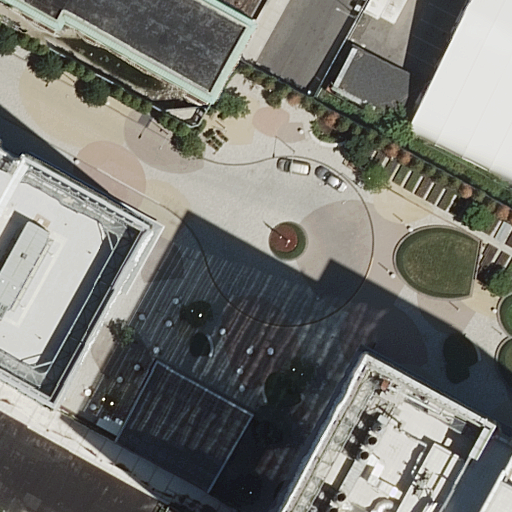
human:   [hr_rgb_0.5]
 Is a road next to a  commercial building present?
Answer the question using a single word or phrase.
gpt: no

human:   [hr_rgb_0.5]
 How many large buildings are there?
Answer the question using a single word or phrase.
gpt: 2

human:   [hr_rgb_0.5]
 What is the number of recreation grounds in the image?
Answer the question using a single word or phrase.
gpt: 0

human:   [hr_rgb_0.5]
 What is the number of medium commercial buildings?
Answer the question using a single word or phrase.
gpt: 0

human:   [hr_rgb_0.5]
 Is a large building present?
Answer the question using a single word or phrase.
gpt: yes

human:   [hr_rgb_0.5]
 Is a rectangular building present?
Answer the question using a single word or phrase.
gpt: yes

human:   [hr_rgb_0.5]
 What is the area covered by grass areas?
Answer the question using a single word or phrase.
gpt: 0m2

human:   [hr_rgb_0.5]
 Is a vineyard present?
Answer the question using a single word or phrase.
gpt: no

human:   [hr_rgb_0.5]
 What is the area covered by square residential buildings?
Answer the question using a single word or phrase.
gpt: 0m2

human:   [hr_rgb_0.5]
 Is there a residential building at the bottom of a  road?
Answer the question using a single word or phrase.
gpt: yes

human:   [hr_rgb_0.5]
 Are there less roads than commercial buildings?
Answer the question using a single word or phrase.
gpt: no

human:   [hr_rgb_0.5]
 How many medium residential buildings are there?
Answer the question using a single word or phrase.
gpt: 4

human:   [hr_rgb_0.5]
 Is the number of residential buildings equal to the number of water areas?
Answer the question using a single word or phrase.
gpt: no

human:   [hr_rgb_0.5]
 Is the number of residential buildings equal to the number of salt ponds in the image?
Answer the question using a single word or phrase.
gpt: no

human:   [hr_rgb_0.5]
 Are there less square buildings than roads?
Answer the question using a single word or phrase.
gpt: yes

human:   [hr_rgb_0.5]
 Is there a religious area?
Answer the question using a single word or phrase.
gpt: no

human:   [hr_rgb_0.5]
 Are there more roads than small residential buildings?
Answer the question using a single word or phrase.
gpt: yes

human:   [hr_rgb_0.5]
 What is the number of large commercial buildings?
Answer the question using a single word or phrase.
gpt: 0

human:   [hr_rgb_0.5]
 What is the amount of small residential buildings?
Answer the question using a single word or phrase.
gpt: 0

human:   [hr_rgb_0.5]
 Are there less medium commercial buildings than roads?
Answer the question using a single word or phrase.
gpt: yes

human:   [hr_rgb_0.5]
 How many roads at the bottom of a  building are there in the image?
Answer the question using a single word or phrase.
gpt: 4

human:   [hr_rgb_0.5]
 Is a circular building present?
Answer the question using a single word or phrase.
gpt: no

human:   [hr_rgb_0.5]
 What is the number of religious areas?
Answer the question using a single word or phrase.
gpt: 0

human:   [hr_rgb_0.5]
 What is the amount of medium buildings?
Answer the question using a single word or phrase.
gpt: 4

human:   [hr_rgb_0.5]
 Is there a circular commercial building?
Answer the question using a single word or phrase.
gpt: no

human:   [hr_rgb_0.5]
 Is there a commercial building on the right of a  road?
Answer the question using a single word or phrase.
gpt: no

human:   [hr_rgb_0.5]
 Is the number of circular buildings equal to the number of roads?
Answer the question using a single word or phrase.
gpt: no

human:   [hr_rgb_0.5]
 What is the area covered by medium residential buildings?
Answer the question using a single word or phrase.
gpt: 1436m2

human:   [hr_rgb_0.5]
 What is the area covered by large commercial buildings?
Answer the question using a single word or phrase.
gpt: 0m2

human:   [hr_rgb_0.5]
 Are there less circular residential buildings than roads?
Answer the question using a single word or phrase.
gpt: yes

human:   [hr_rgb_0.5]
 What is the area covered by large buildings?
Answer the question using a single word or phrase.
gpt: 1827m2

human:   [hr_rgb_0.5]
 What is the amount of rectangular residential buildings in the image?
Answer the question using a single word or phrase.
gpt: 6

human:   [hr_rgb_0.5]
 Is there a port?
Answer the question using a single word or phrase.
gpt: no

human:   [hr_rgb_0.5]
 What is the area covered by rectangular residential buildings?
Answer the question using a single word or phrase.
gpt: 3263m2

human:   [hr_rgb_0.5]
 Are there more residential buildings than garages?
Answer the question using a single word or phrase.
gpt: yes

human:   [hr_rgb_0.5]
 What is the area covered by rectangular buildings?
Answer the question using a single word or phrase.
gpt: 3263m2